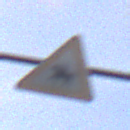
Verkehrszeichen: ReiterRechts
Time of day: SunriseSunset
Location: Outdoor (Urban)
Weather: PartlyCloudy
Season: NotSpecified
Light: Natural